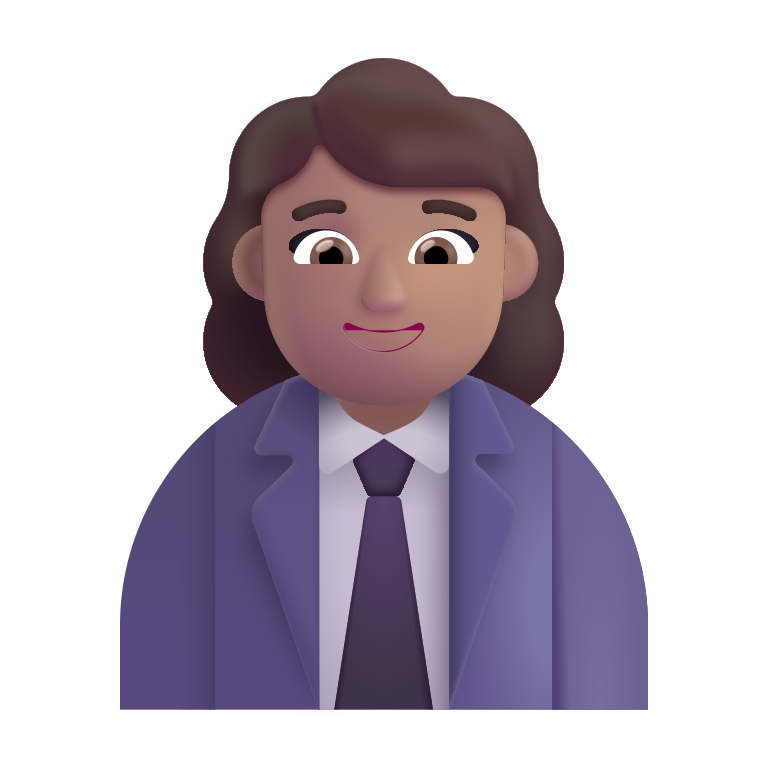
woman office worker color